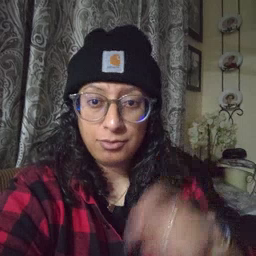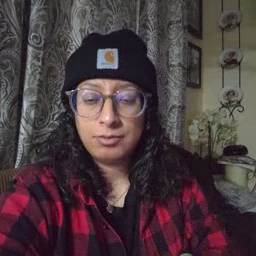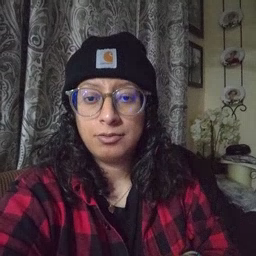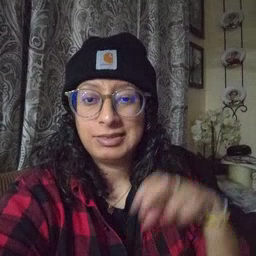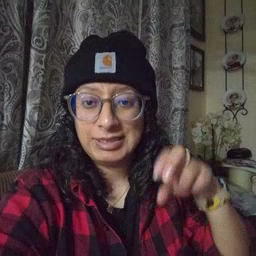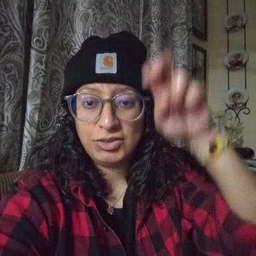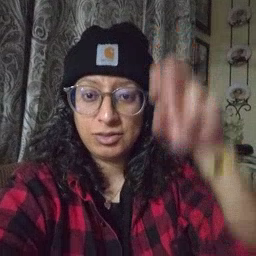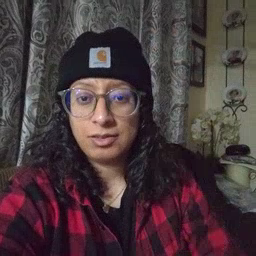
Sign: stairs